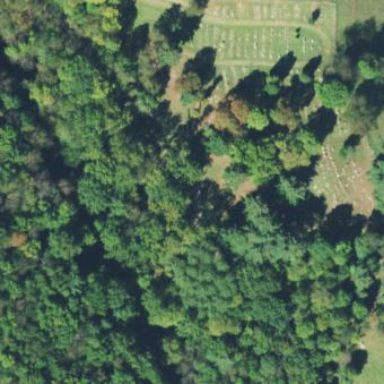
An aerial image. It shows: Grave yard.